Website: home-depot
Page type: review-order
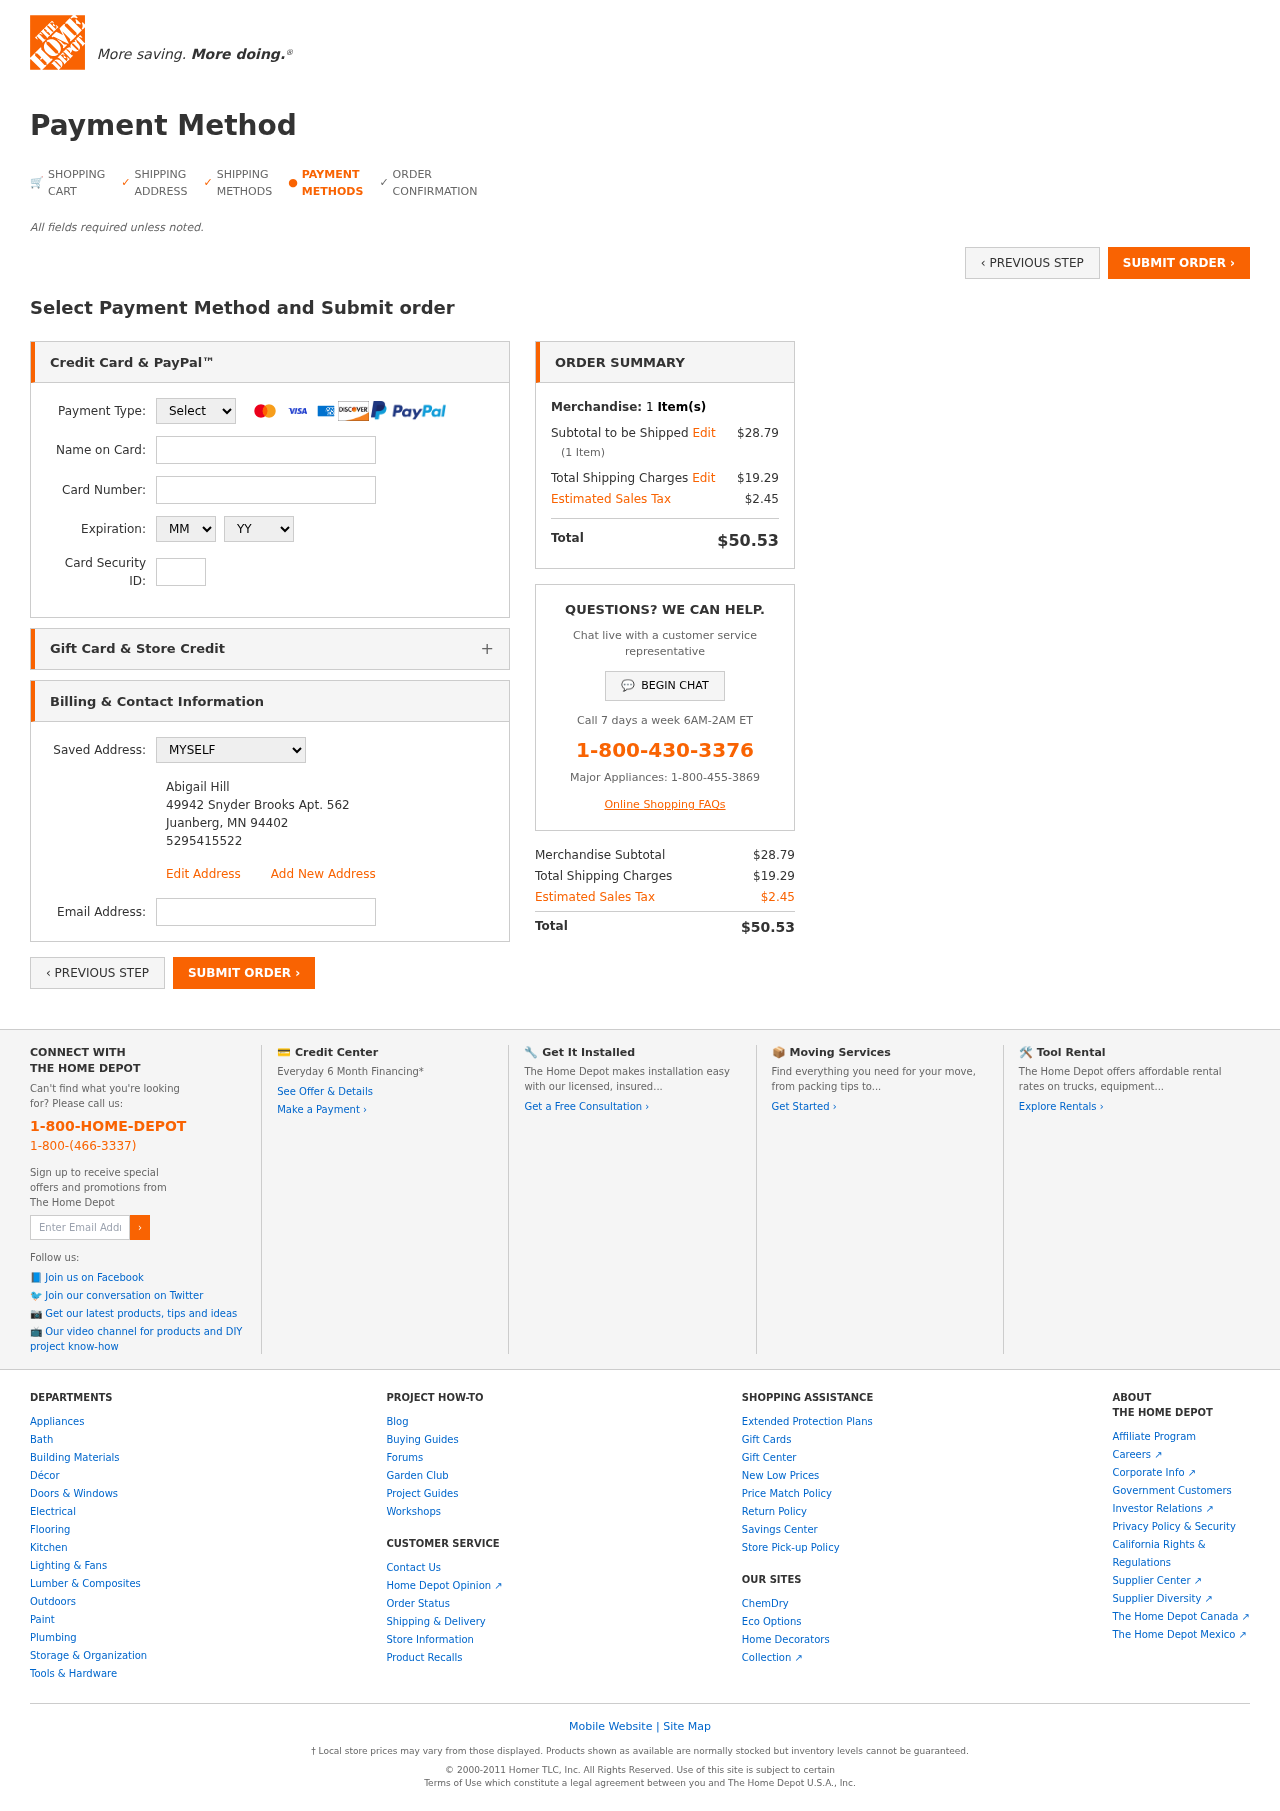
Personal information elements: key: PII_CARD_CVV
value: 566
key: PII_CARD_EXPIRY_MONTH
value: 11
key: PII_CARD_EXPIRY_YEAR
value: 26
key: PII_CARD_NUMBER
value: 4271 5437 7189 9765
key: PII_CARD_TYPE
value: Visa
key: PII_EMAIL
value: abigailhill@yahoo.com
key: PII_FULLNAME
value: Abigail Hill
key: PII_FULLNAME2
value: Abigail Hill
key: PII_STREET
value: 49942 Snyder Brooks Apt. 562
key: PII_CITY2
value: Juanberg
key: PII_STATE_ABBR2
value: MN
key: PII_POSTCODE
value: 94402
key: PII_POSTCODE_FULL
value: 94402
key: PII_POSTCODE_NUMERIC
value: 94402
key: PII_PHONE2
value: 5295415522
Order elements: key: ORDER_NUM_ITEMS
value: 1
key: ORDER_SUBTOTAL
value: $28.79
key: ORDER_NUM_ITEMS2
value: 1
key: ORDER_SHIPPING_COST
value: $19.29
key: ORDER_TAX
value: $2.45
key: ORDER_TOTAL
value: $50.53
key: ORDER_SUBTOTAL2
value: $28.79
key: ORDER_SHIPPING_COST2
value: $19.29
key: ORDER_TAX2
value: $2.45
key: ORDER_TOTAL2
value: $50.53